Interaction volume radius: 5 \u00c5
Interaction volume height: 20 \u00c5
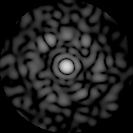
Disorder parameter: 0.8259